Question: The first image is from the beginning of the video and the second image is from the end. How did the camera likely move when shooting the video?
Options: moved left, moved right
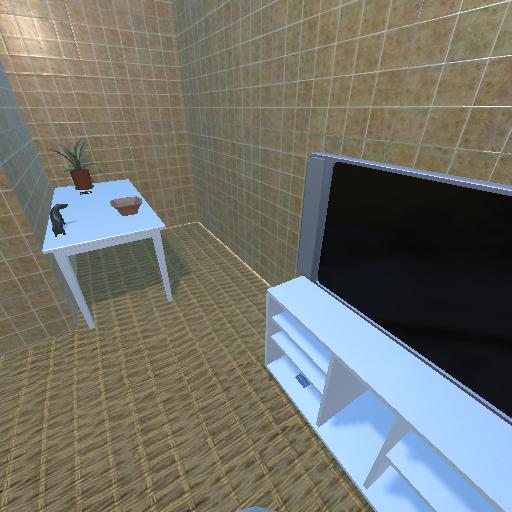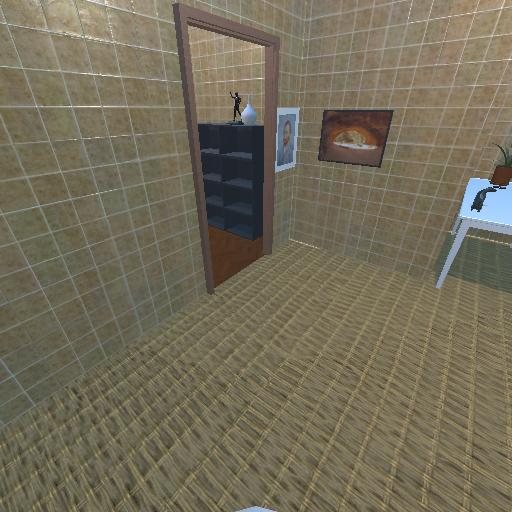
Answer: moved left